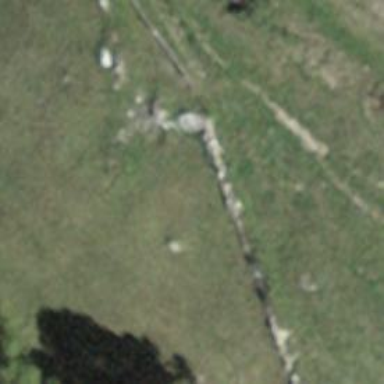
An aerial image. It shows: Wall barrier.